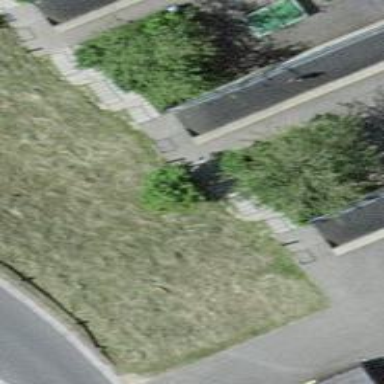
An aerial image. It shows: Set of steps on the road.